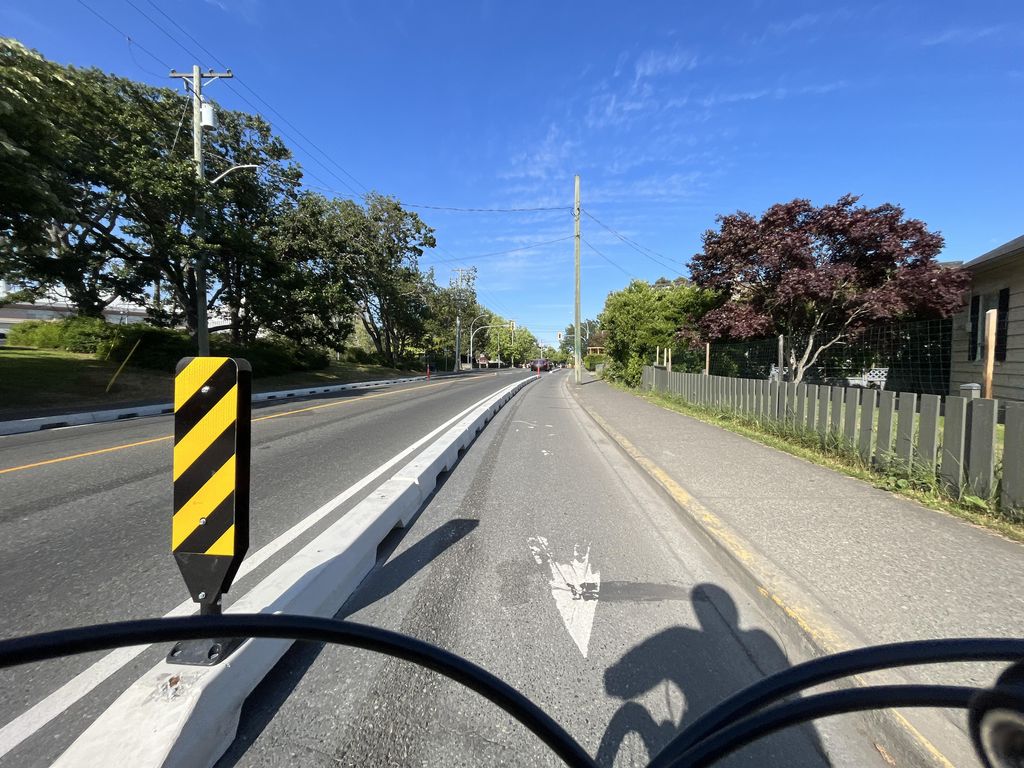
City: victoria